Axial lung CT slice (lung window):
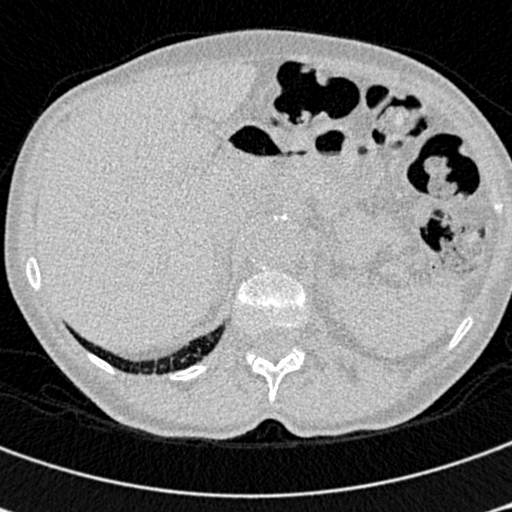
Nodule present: no